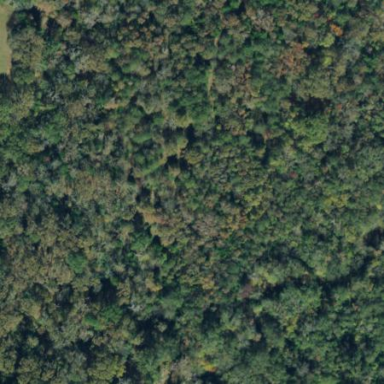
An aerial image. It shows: Mixed woodland with variety of leaf types and cycles.